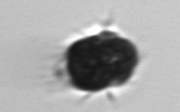
Label: Mesodinium